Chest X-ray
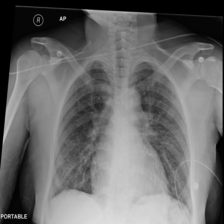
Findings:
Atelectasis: negative
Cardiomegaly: negative
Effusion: negative
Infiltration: negative
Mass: negative
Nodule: negative
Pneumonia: negative
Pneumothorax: negative
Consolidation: negative
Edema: negative
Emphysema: negative
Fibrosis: negative
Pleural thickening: negative
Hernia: negative